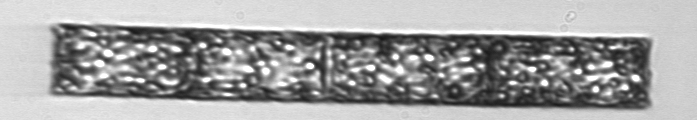
Label: Guinardia_flaccida